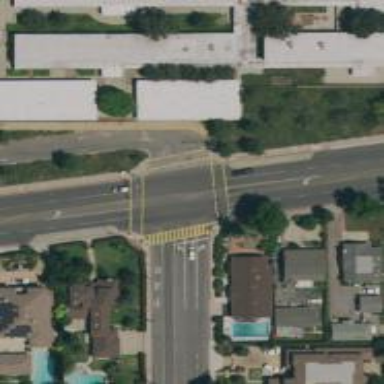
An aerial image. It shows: Solid stop line on the road.